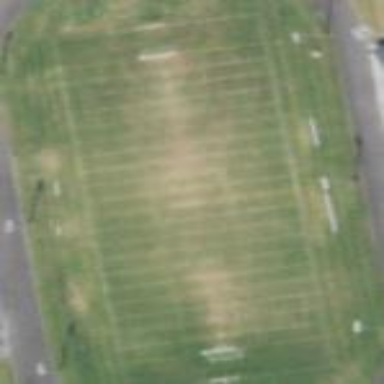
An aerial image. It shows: Pitch designated for sports like soccer and American football.